Question: I want to remove this line in TableView.
I use
'''
tableView.tableFooterView = UIView(frame: CGRect.zero) ,
tableView.tableFooterView?.isHidden = true,
tableView.tableFooterView = nil',
tableView.tableFooterView = UIView(frame: CGRect(x: 0, y: 0, width: tableView.frame.size.width, height: 1))',
'''
Set style tableView to grouped and set separator to none is not work.

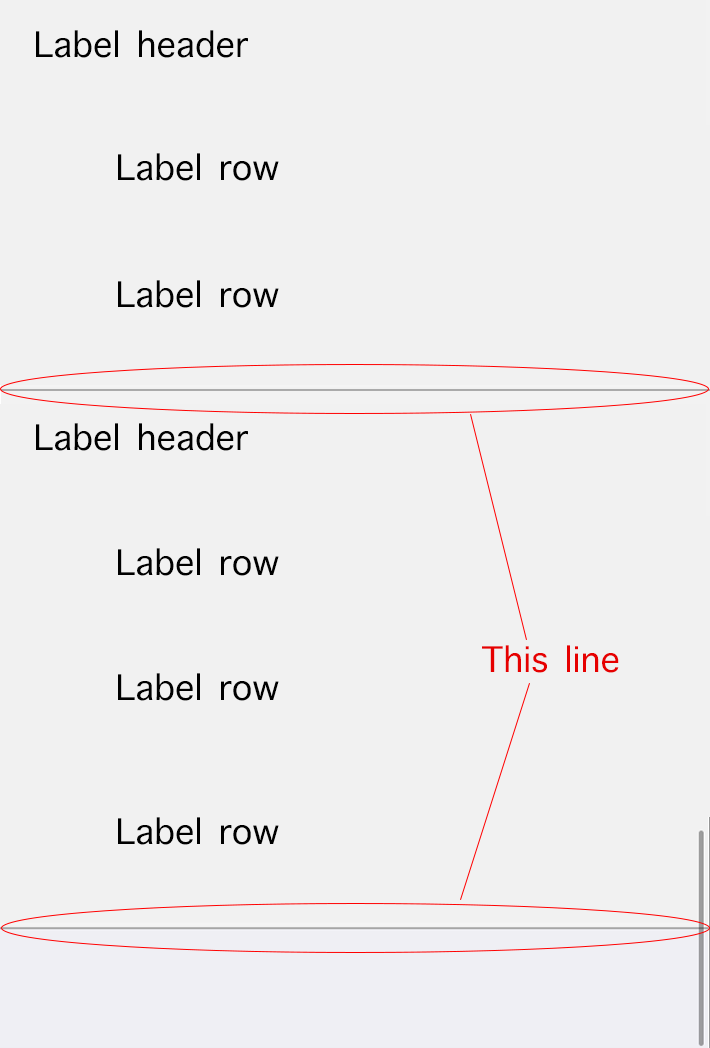
Answer: I'm sorry, the problem was on my code, so you could not answer to me.
In the my code i add to the 'Label' in 'FooterInSection' and i do not check.
Thanks for all solution to help me.